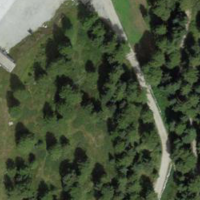
EUNIS habitat code: 26
Species observed at this site:
Sitta europaea